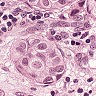
Metastatic tissue present: yes